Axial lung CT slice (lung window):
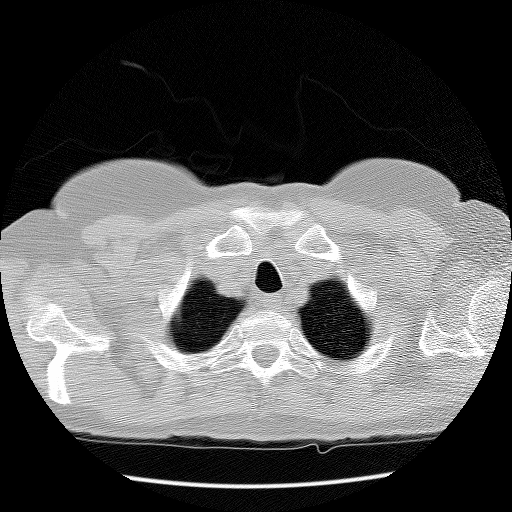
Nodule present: no